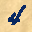
Label: 4